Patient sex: M
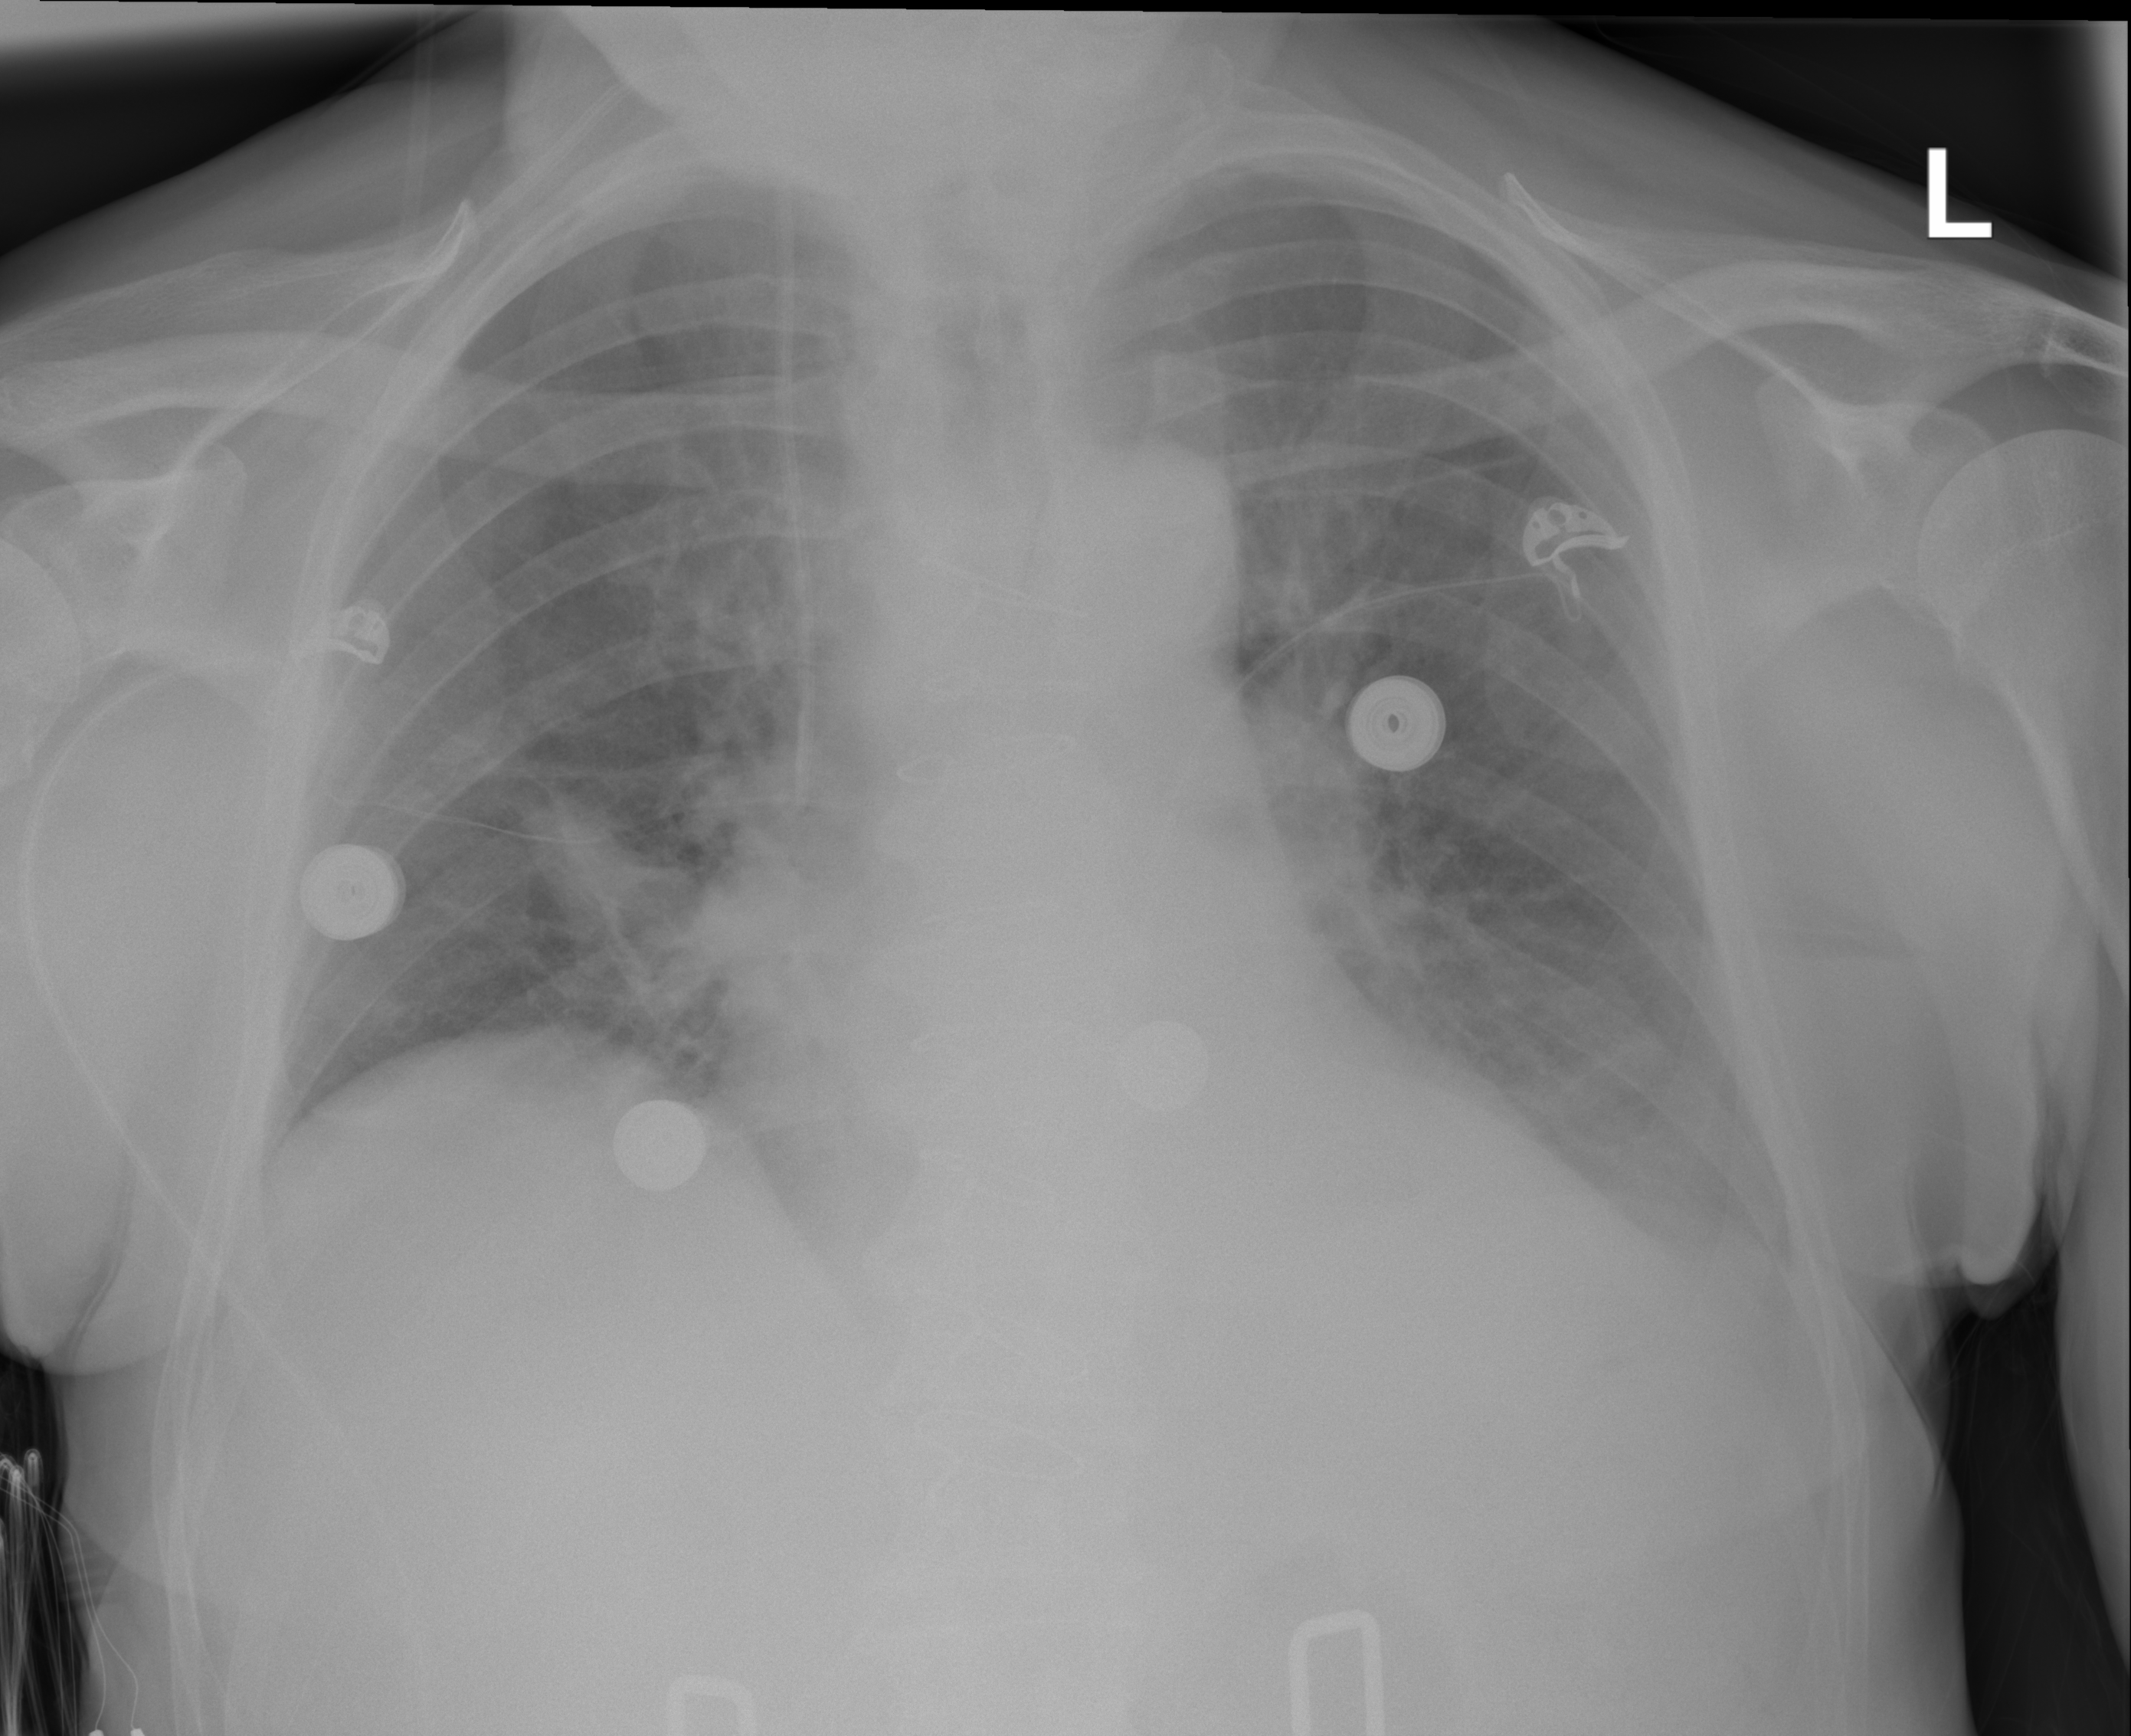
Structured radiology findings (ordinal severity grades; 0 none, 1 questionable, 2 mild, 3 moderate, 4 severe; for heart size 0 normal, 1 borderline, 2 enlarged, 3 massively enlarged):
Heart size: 0
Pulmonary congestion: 2
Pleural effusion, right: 0
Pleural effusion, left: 2
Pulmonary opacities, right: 0
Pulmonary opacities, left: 0
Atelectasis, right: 2
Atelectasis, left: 2